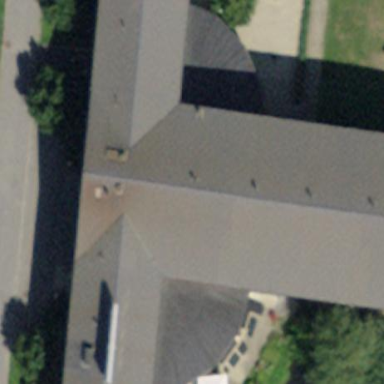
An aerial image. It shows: Hotel building.